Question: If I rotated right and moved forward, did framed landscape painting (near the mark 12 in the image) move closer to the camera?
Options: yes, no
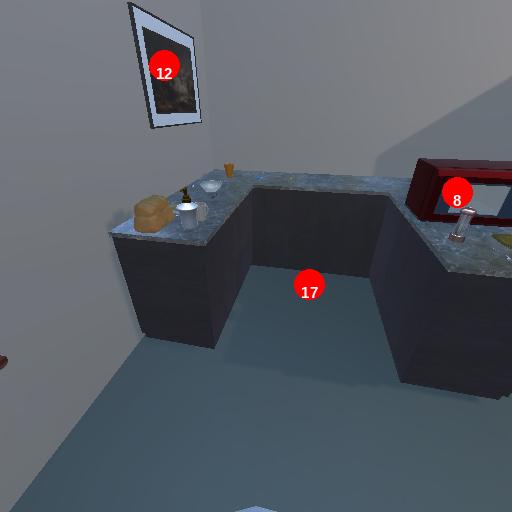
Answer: yes